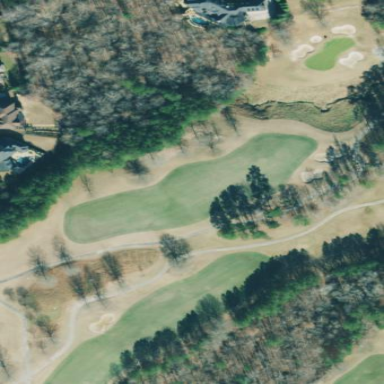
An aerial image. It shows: Scenic golf fairway.